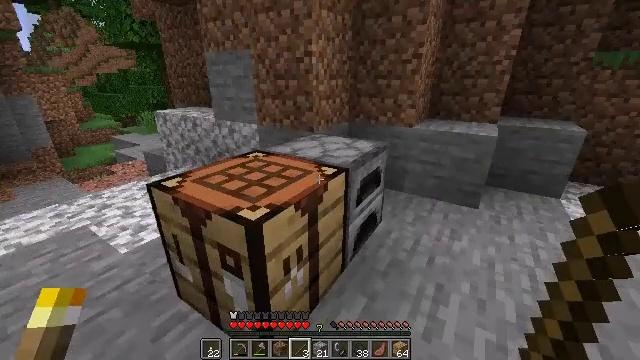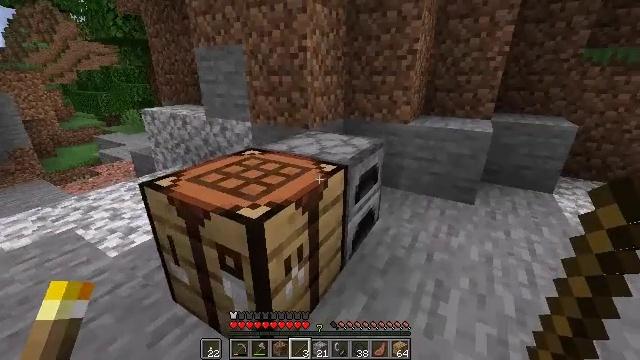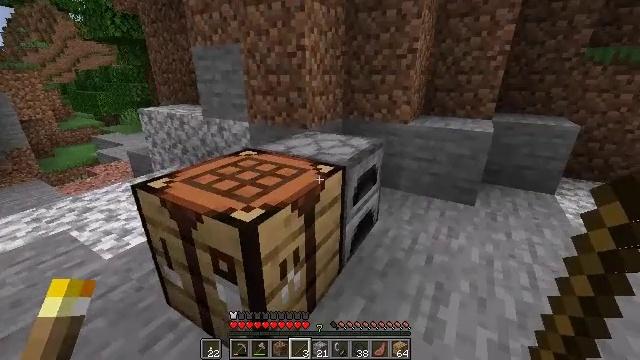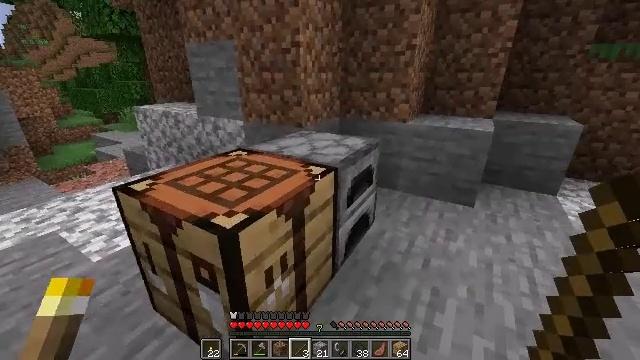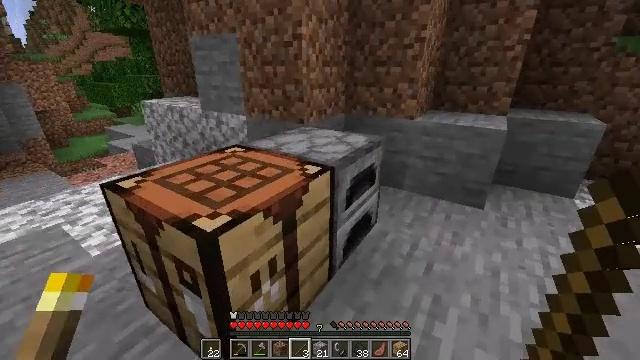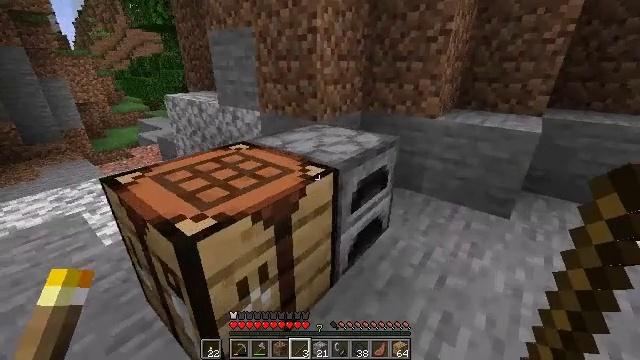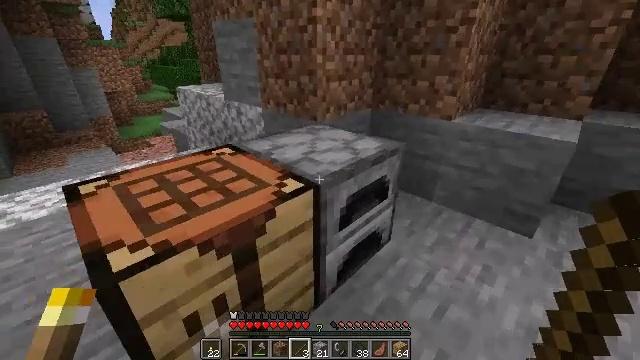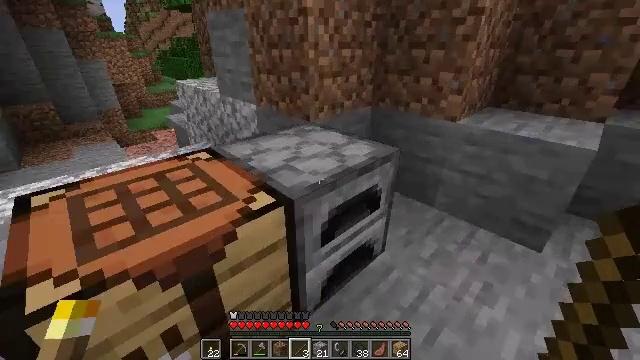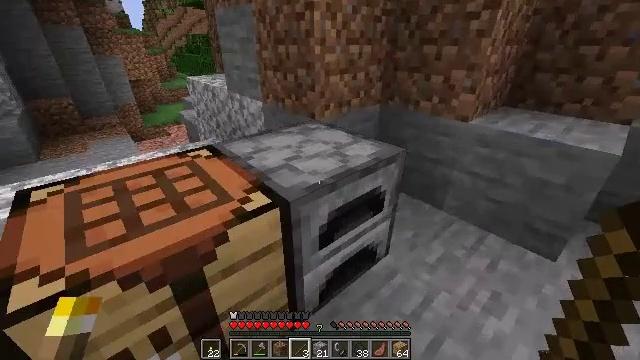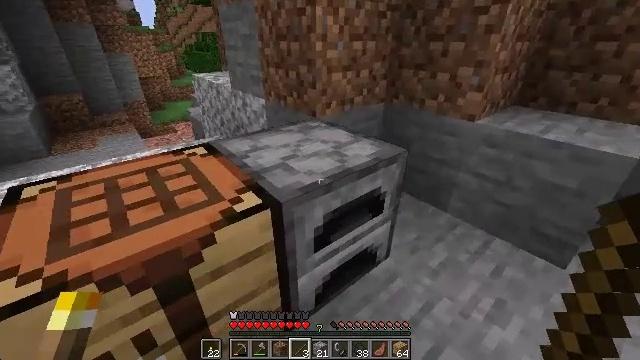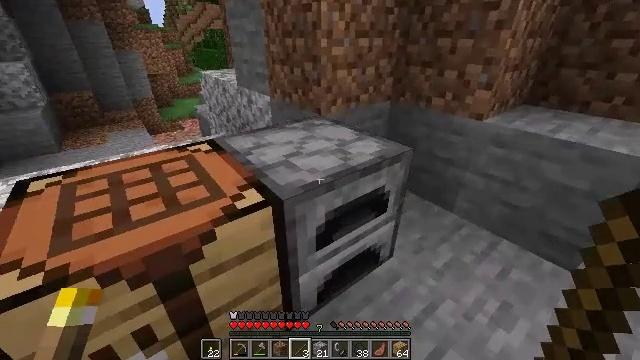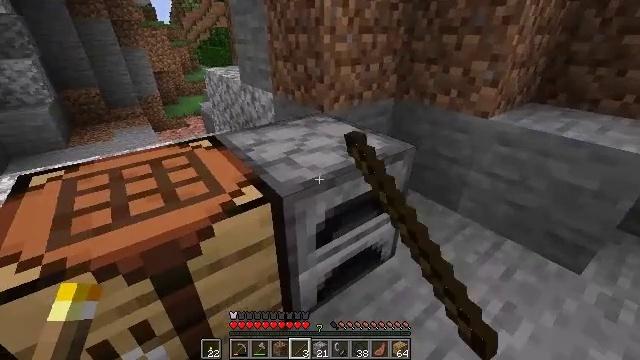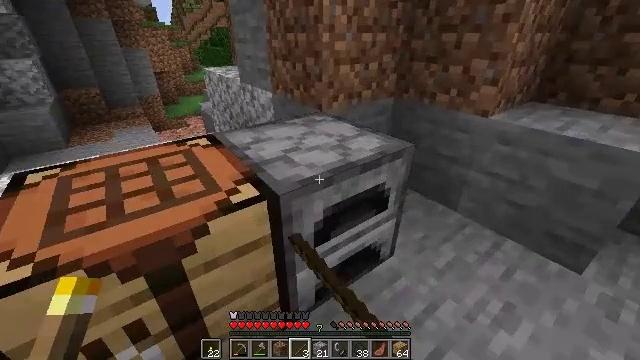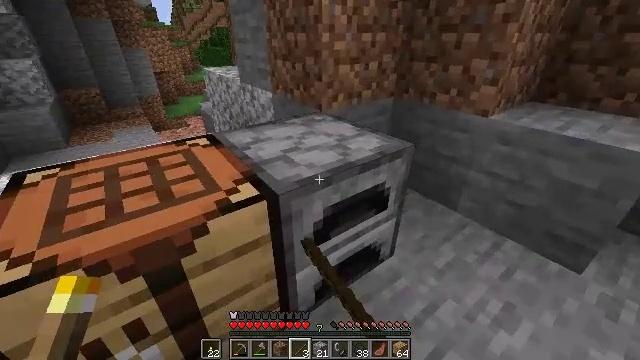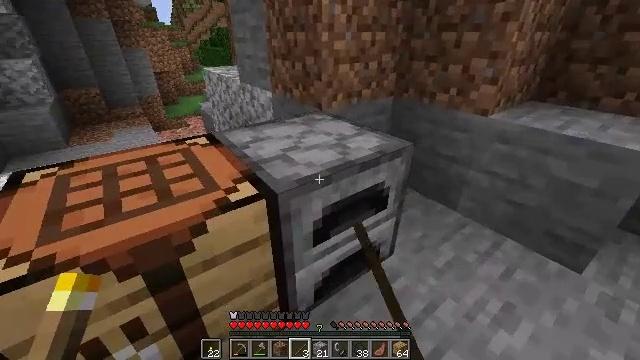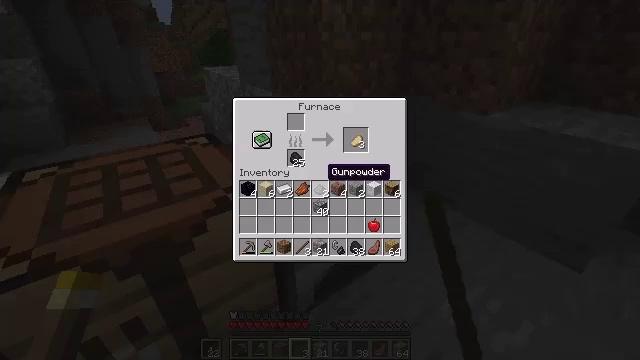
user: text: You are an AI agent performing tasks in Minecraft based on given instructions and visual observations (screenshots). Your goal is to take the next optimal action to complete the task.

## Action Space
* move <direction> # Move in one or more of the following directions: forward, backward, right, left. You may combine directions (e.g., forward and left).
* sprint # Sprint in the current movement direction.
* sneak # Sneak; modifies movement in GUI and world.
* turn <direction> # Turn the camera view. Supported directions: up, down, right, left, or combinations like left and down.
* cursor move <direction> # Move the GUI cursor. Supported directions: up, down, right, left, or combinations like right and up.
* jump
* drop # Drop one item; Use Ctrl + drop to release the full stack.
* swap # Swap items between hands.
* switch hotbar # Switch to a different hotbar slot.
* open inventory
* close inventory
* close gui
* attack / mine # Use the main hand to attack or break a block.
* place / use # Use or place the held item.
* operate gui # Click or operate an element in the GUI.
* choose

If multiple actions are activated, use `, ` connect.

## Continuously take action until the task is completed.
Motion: motion action
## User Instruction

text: Get a cooked porkchop by cooking raw porkchop in a furnace.
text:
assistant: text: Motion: turn right
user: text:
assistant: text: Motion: move forward and move right
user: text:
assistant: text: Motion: move forward and move right
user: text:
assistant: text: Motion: move forward and move right, turn left and down
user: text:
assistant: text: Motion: move forward and move right, turn left
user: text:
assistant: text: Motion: move forward and move right, turn left and down
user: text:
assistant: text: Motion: move forward and move right, turn left and down
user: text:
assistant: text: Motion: turn left
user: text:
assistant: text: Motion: turn left
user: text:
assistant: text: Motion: turn left, use / place
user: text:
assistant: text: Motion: turn left, use / place
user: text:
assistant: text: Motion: use / place
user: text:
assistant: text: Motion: no_op
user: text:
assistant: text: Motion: no_op
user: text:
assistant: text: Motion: open gui
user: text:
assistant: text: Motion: no_op
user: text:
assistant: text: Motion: no_op
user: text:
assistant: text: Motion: no_op
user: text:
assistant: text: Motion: no_op
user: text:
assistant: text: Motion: no_op
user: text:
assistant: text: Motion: cursor move right
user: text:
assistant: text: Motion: cursor move right and up
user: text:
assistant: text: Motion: sneak, cursor move right and up
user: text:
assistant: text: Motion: sneak
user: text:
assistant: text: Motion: sneak
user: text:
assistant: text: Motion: sneak
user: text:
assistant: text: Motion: sneak
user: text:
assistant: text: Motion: sneak
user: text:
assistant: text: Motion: sneak
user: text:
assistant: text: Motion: sneak